Field crop: maize
Growth stage: 2
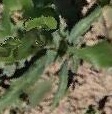
Species: maize